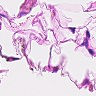
Metastatic tissue present: no